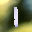
Label: 1